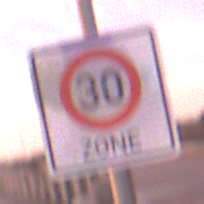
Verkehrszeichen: BeginnZone30
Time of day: SunriseSunset
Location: Outdoor (Urban)
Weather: PartlyCloudy
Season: NotSpecified
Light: Natural